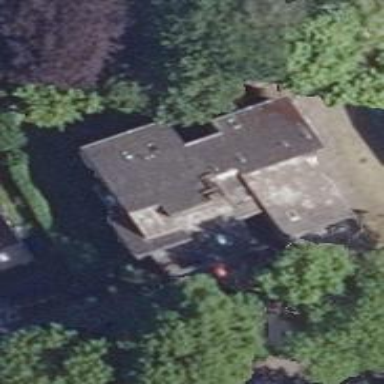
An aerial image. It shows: Semidetached house.